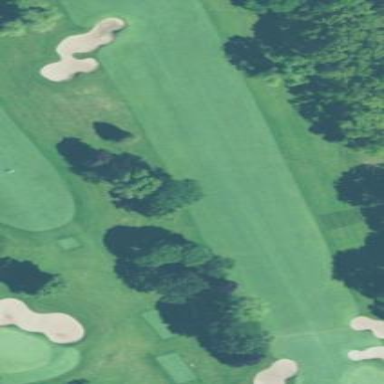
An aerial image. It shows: Golf fairway surrounded by grass.